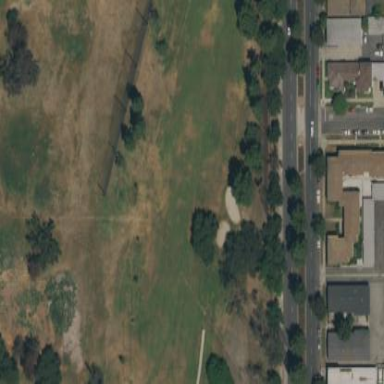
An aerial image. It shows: Golf fairway in the image.